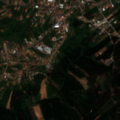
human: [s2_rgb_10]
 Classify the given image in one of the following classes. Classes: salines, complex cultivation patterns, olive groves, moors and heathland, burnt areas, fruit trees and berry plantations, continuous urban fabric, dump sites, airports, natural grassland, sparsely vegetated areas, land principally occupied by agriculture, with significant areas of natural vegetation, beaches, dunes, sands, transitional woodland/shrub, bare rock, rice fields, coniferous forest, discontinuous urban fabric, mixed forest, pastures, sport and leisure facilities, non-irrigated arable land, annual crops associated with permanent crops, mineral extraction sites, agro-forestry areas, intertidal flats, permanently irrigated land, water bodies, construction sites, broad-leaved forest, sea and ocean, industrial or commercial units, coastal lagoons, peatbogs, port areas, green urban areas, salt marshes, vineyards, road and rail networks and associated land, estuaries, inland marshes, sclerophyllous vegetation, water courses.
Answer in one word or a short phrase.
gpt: discontinuous urban fabric, complex cultivation patterns, land principally occupied by agriculture, with significant areas of natural vegetation, mixed forest